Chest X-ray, AP view. Patient: 54 years old, sex M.
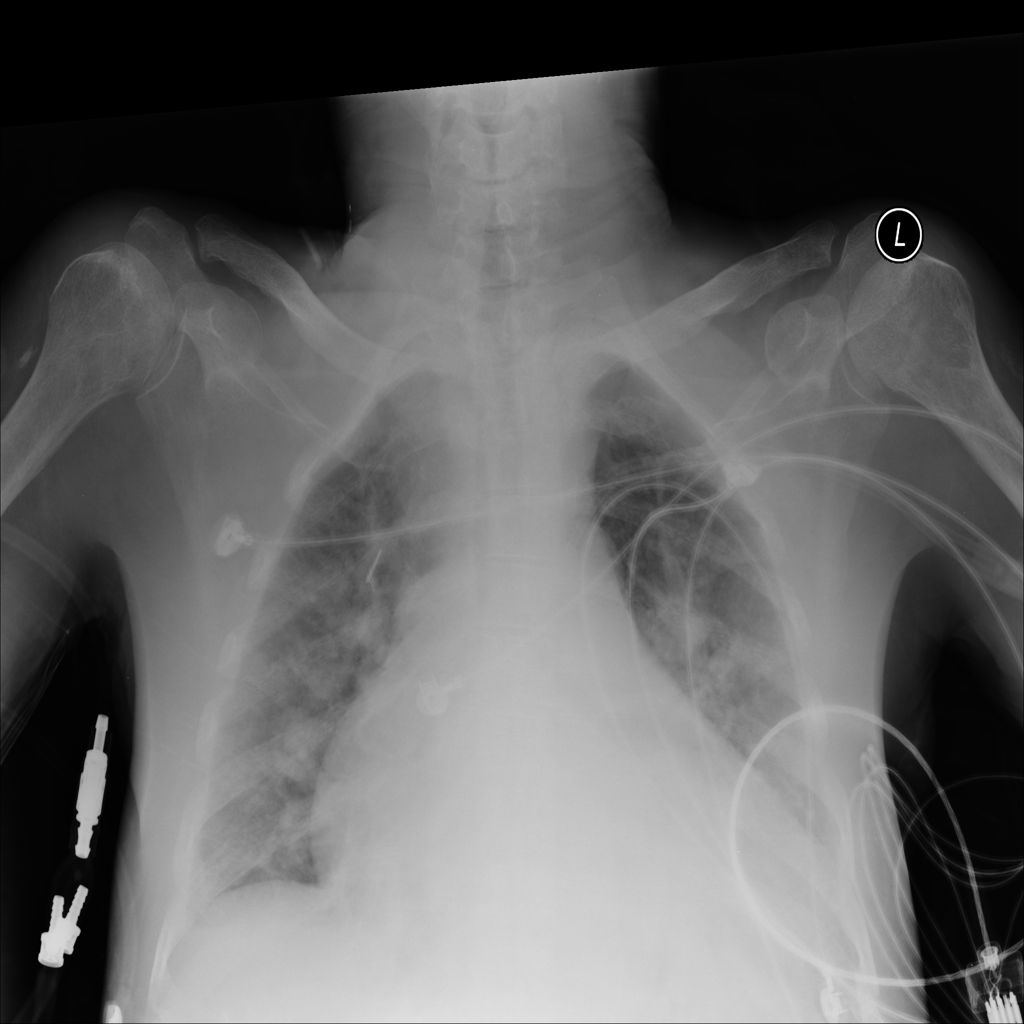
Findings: No Finding